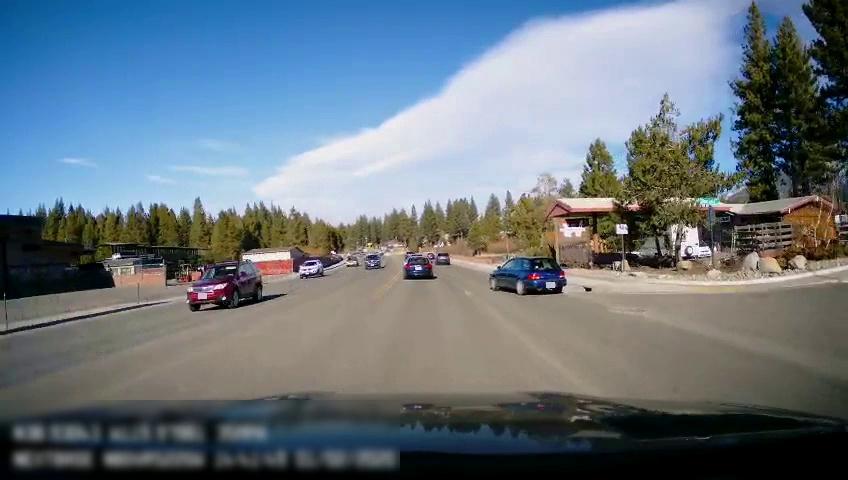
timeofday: Day
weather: Sunny
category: Drivable Space
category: Vehicles | SUV
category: Vehicles | Car
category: Vehicles | Car
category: Vehicles | SUV
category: Vehicles | SUV
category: Vehicles | Truck
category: Vehicles | Car
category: Lanes | Opposite Lane
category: Lanes | Current Lane
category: Lanes | Current Lane
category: Lanes | Opposite Lane